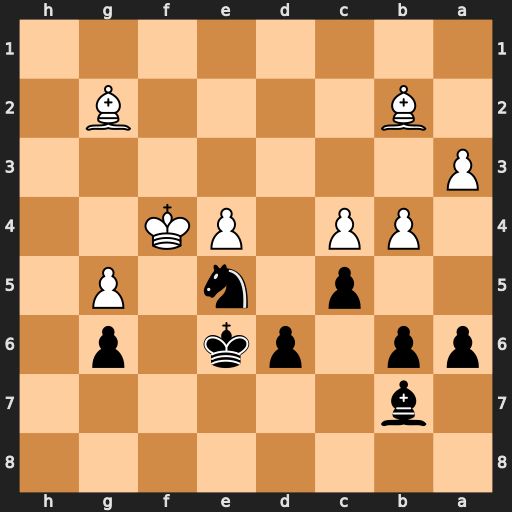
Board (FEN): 8/1b6/pp1pk1p1/2p1n1P1/1PP1PK2/P7/1B4B1/8
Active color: b
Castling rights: -
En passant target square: -
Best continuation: Nd3+ Ke3 Nxb2